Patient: sex F, age 71
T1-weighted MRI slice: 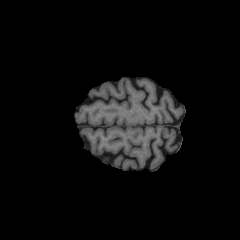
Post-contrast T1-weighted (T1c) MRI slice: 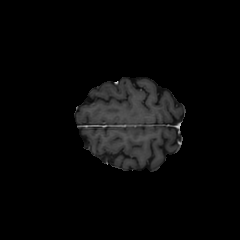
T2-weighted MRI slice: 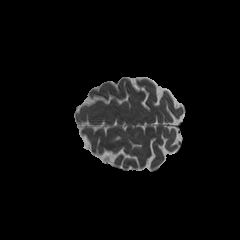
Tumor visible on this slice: no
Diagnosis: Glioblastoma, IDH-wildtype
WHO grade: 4